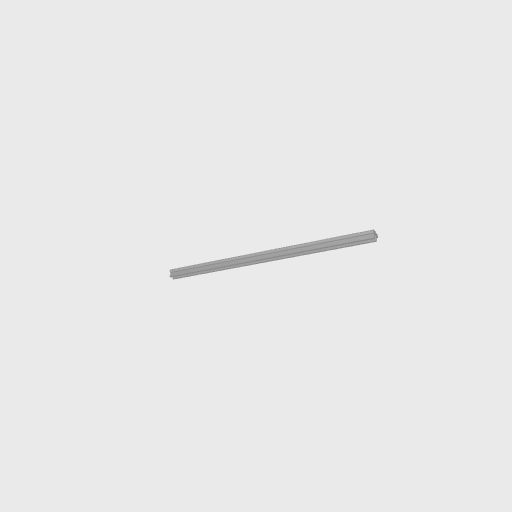
Part: VGuide288